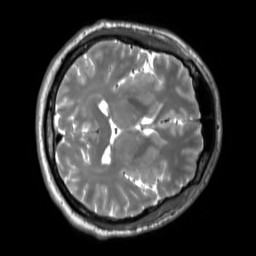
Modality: T2w
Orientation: axial
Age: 47
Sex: male
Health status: ill
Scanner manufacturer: siemens
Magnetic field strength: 3 T
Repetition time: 2.8 s
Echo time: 0.326 s